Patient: sex M, age 64
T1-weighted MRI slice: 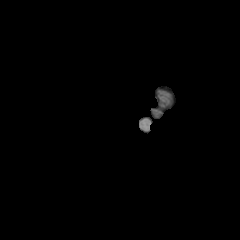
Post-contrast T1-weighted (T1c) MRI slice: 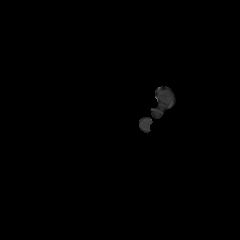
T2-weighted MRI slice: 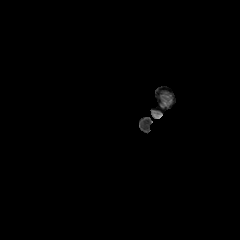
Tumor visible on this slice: no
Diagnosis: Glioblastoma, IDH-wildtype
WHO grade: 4